Question: My requirement is I want to align my radio button to left in table cell, but it is not happening with the below code:
My code
'''
<div data-role="collapsible" data-theme="b" data-content-theme="b">
<h3>Action</h3>
<table class="tabledata" width="100%">
<tr>
<td class="td1">
<p>
<input id="Radio1" type="radio" value="Approve" /></p>
</td>
<td class="td2">Approve</td>
</tr>
<tr>
<td>
<input id="Radio2" type="radio" /></td>
<td class="td2">Reject</td>
</tr>
<tr>
<td>
<input id="Radio3" type="radio" />
</td>
<td class="td2">Send Back to Requestor</td>
</tr>
<tr>
<td>Amount Approved for Domestic sector : </td>
<td>
<input id="Text1" type="text" /></td>
</tr>
<tr>
<td>Remarks : </td>
<td>
<input id="Text2" type="text" /></td>
</tr>
<tr>
<td class="tabledata">
<input id="Button1" type="button" value="Submit" />
</td>
</tr>
</table>
</div>
'''
My CSS classes:
'''
.td1 {
vertical-align:middle;
text-align:right;
}
.td2 {
text-align: left;
}
'''
Actually I want to keep my radio button and its corresponding text in a table row by combining 2 columns and centre aligned and also submit button shoud be centre aligned in a table row since I am using jquery mobile datarole I guess it is not happening.Please help me to get the look.
After adding the script in head also I am getting below output:

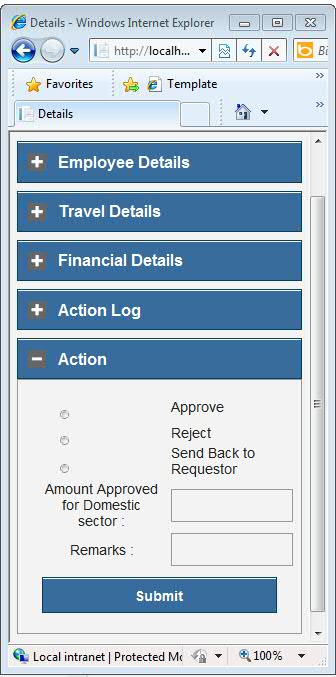
Answer: Remove 'ui-radio' class from each radio button.
'''
$('[type=radio]').each(function () {
$(this).closest('div').removeClass('ui-radio');
});
'''
and add class 'td1' to each radio button.
'''
<tr>
<td class="td1">
<input id="Radio1" type="radio" value="Approve" />
</td>
<td class="td2">Approve</td>
</tr>
<tr>
<td class="td1">
<input id="Radio2" type="radio" />
</td>
<td class="td2">Reject</td>
</tr>
<tr>
<td class="td1">
<input id="Radio3" type="radio" />
</td>
<td class="td2">Send Back to Requestor</td>
</tr>
'''
<URL>
---
> No jQuery code is required nor custom CSS styles. Read more about it <URL>.
Why don't you use styled radio buttons, as in the below demo.
<URL>